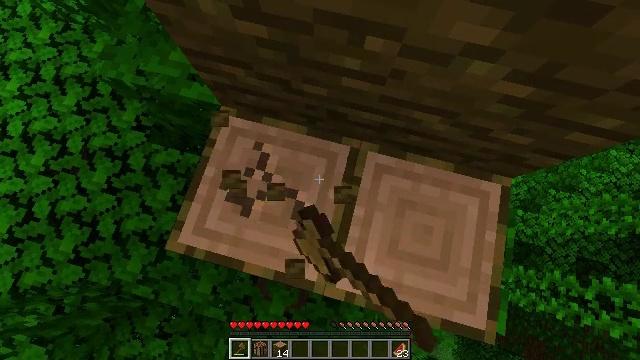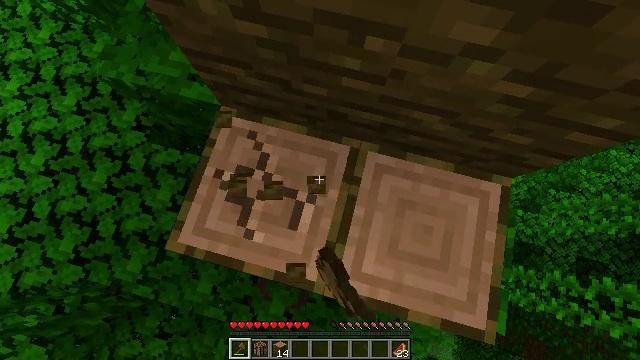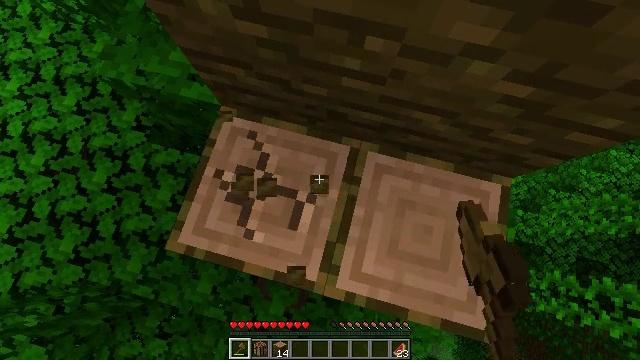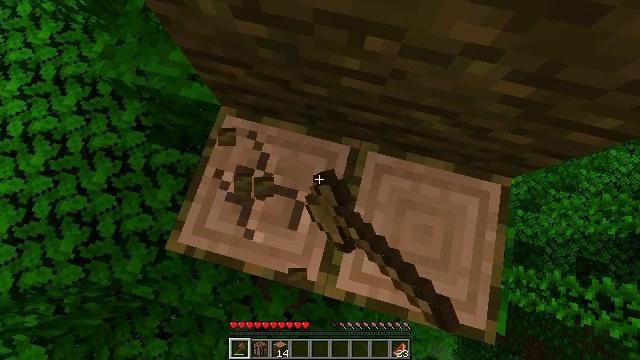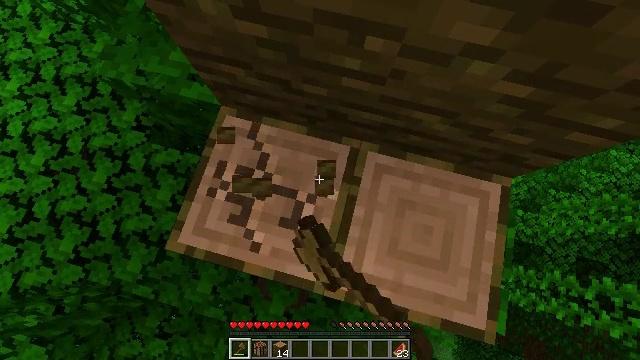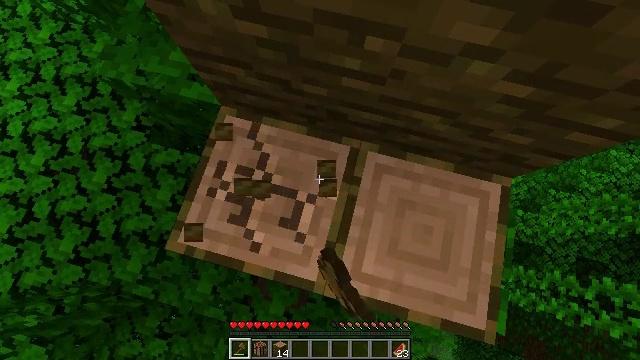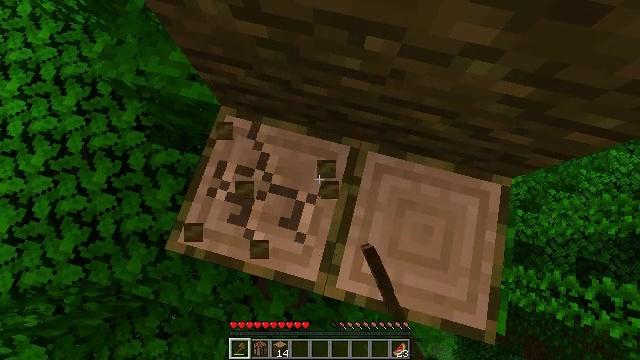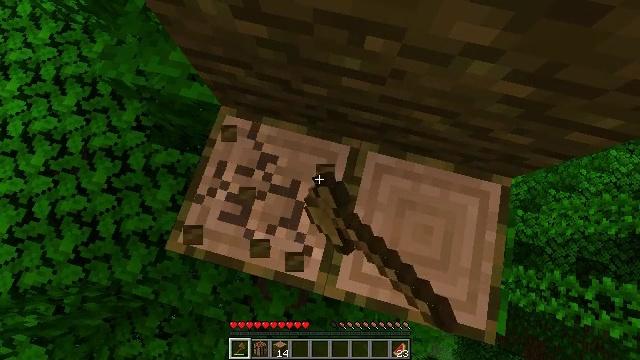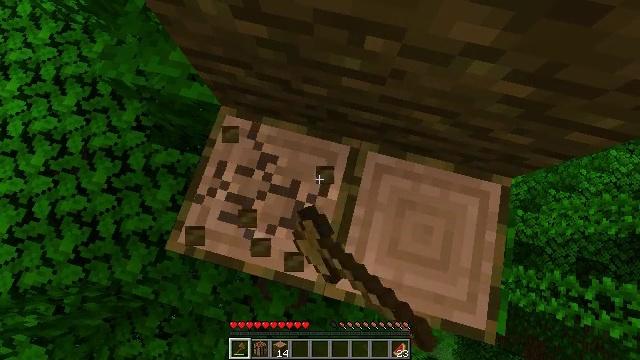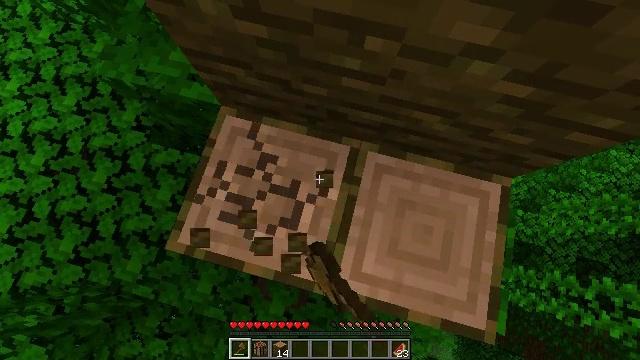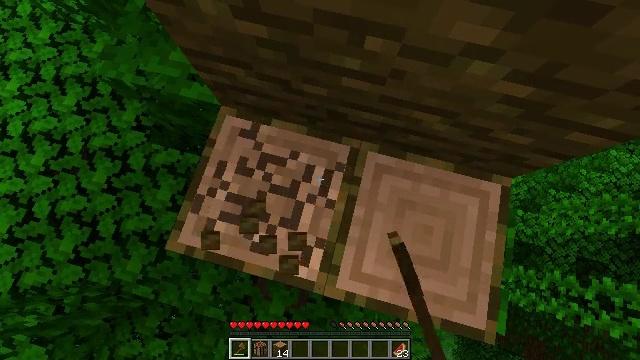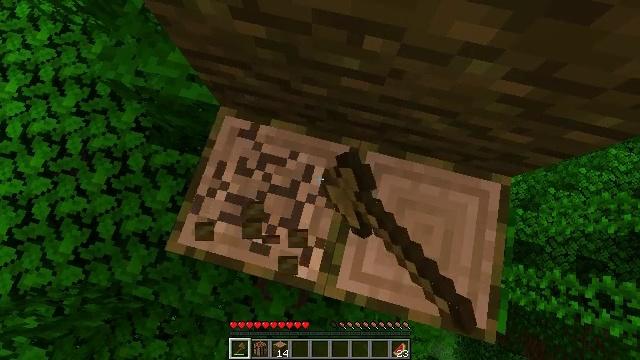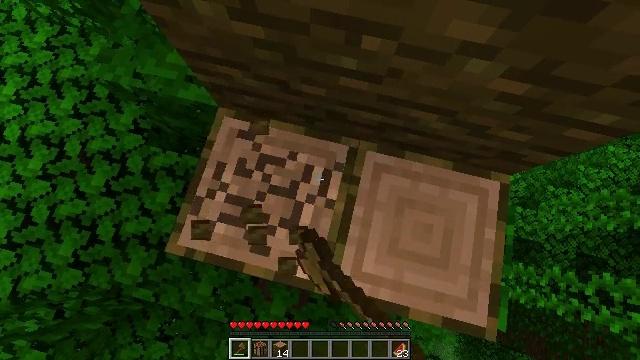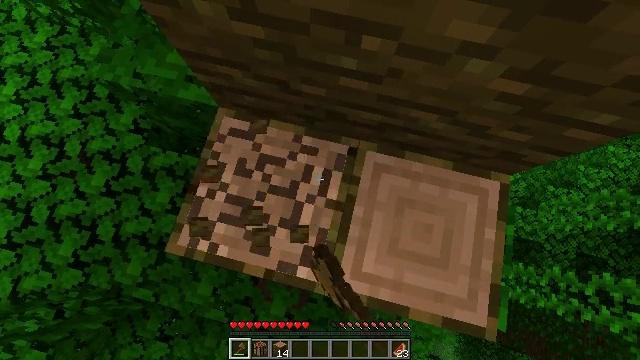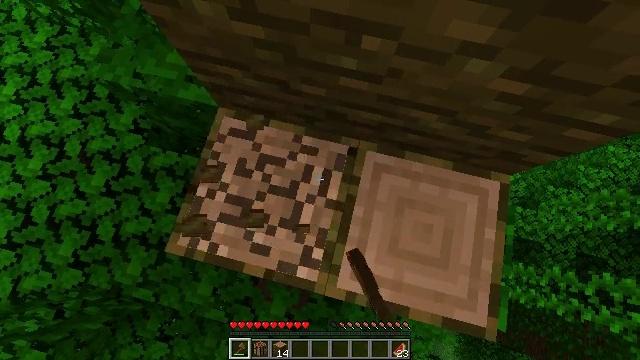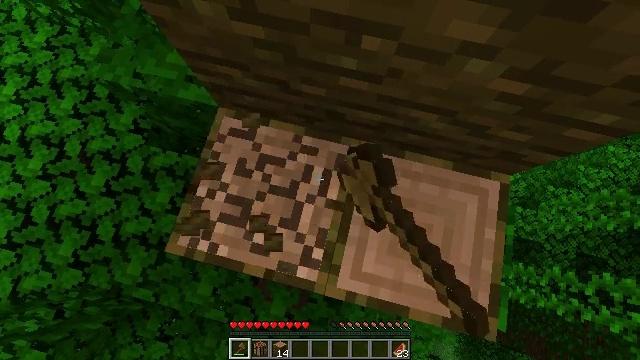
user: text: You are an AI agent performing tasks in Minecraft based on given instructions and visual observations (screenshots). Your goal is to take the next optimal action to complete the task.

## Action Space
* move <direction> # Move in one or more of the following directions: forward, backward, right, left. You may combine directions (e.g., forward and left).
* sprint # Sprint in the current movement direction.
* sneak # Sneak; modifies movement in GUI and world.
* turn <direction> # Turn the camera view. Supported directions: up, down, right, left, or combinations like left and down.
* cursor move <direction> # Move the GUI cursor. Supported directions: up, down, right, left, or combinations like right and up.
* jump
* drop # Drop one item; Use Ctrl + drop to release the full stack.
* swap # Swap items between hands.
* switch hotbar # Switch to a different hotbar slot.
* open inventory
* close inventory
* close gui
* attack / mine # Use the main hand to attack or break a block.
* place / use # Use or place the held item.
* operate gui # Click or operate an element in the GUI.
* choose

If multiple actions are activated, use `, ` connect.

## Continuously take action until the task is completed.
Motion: motion action
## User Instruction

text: Use an axe to chop the jungle log.
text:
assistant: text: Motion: attack / mine
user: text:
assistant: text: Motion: attack / mine
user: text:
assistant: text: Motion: attack / mine
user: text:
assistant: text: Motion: attack / mine
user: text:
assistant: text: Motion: attack / mine
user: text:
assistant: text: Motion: attack / mine
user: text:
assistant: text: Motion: attack / mine
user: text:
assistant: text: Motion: attack / mine
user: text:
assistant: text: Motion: attack / mine
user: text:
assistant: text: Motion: attack / mine
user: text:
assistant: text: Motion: attack / mine
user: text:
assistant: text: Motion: attack / mine
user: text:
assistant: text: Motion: attack / mine
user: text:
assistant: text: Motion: attack / mine
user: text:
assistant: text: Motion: attack / mine
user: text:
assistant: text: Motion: attack / mine
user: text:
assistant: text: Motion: attack / mine
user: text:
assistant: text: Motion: attack / mine
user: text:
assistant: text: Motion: attack / mine
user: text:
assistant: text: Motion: attack / mine
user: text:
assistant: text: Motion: attack / mine
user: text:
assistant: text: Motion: turn right, attack / mine
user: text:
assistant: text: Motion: turn right, attack / mine
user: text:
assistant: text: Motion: turn right, attack / mine
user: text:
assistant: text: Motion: turn right, attack / mine
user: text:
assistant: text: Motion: turn right, attack / mine
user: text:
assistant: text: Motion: turn right, attack / mine
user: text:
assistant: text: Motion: attack / mine
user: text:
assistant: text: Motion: attack / mine
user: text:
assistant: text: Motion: attack / mine